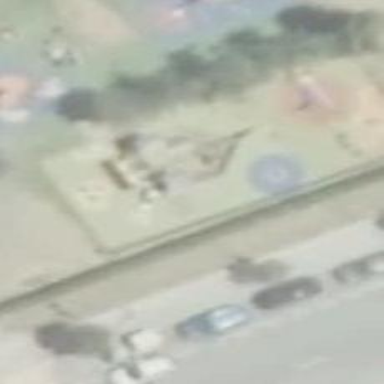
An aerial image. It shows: Playground area for leisure activities on the land.